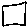
Label: square